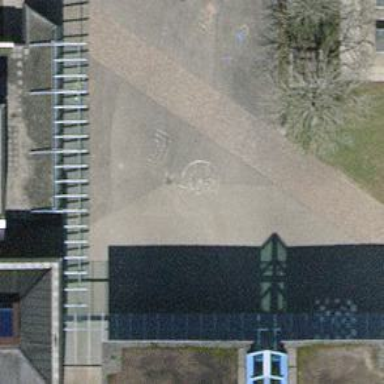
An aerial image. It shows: View of roof of building.